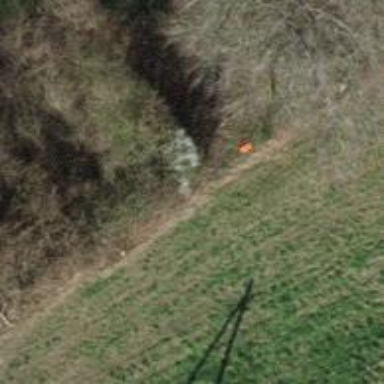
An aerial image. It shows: Pole supporting roof covering pipeline marker.